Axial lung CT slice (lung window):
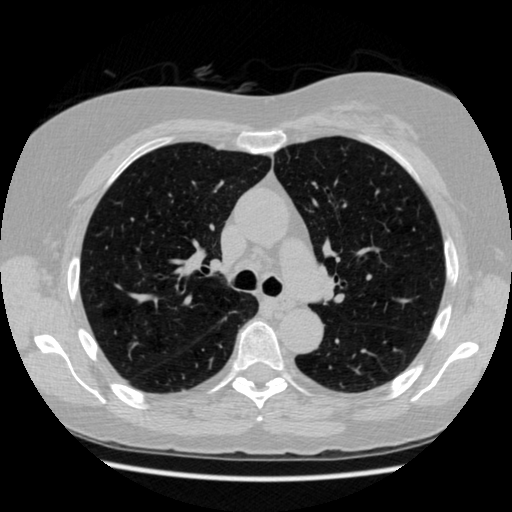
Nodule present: no